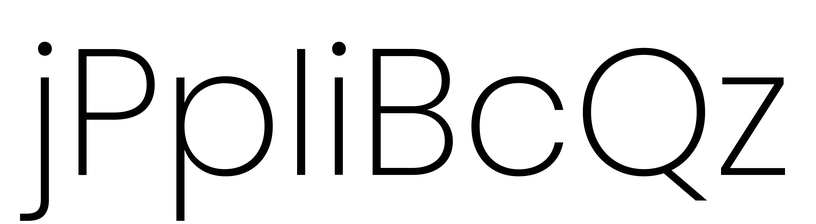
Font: Poppins-ExtraLight